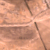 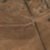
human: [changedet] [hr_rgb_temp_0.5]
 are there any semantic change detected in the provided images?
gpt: No change was made.